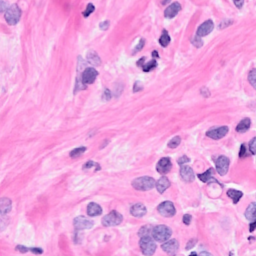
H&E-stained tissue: Breast